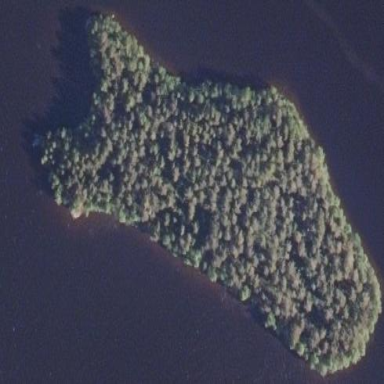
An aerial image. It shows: Islet covered with woodland.